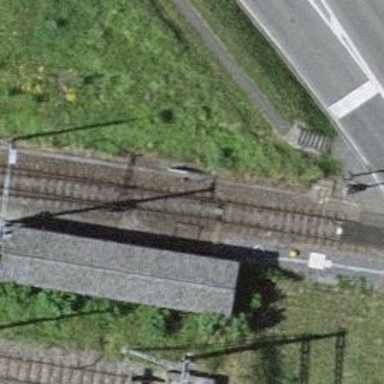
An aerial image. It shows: Railway switch.